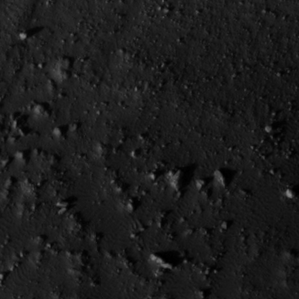
Label: non_frost